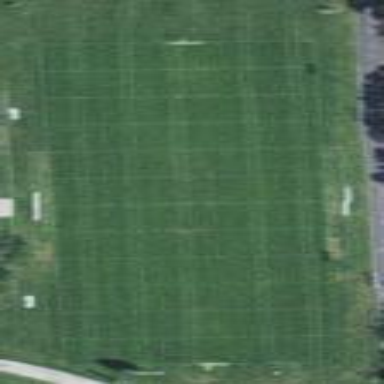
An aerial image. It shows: American football pitch for leisure and sport activities.